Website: apple-inc
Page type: payment
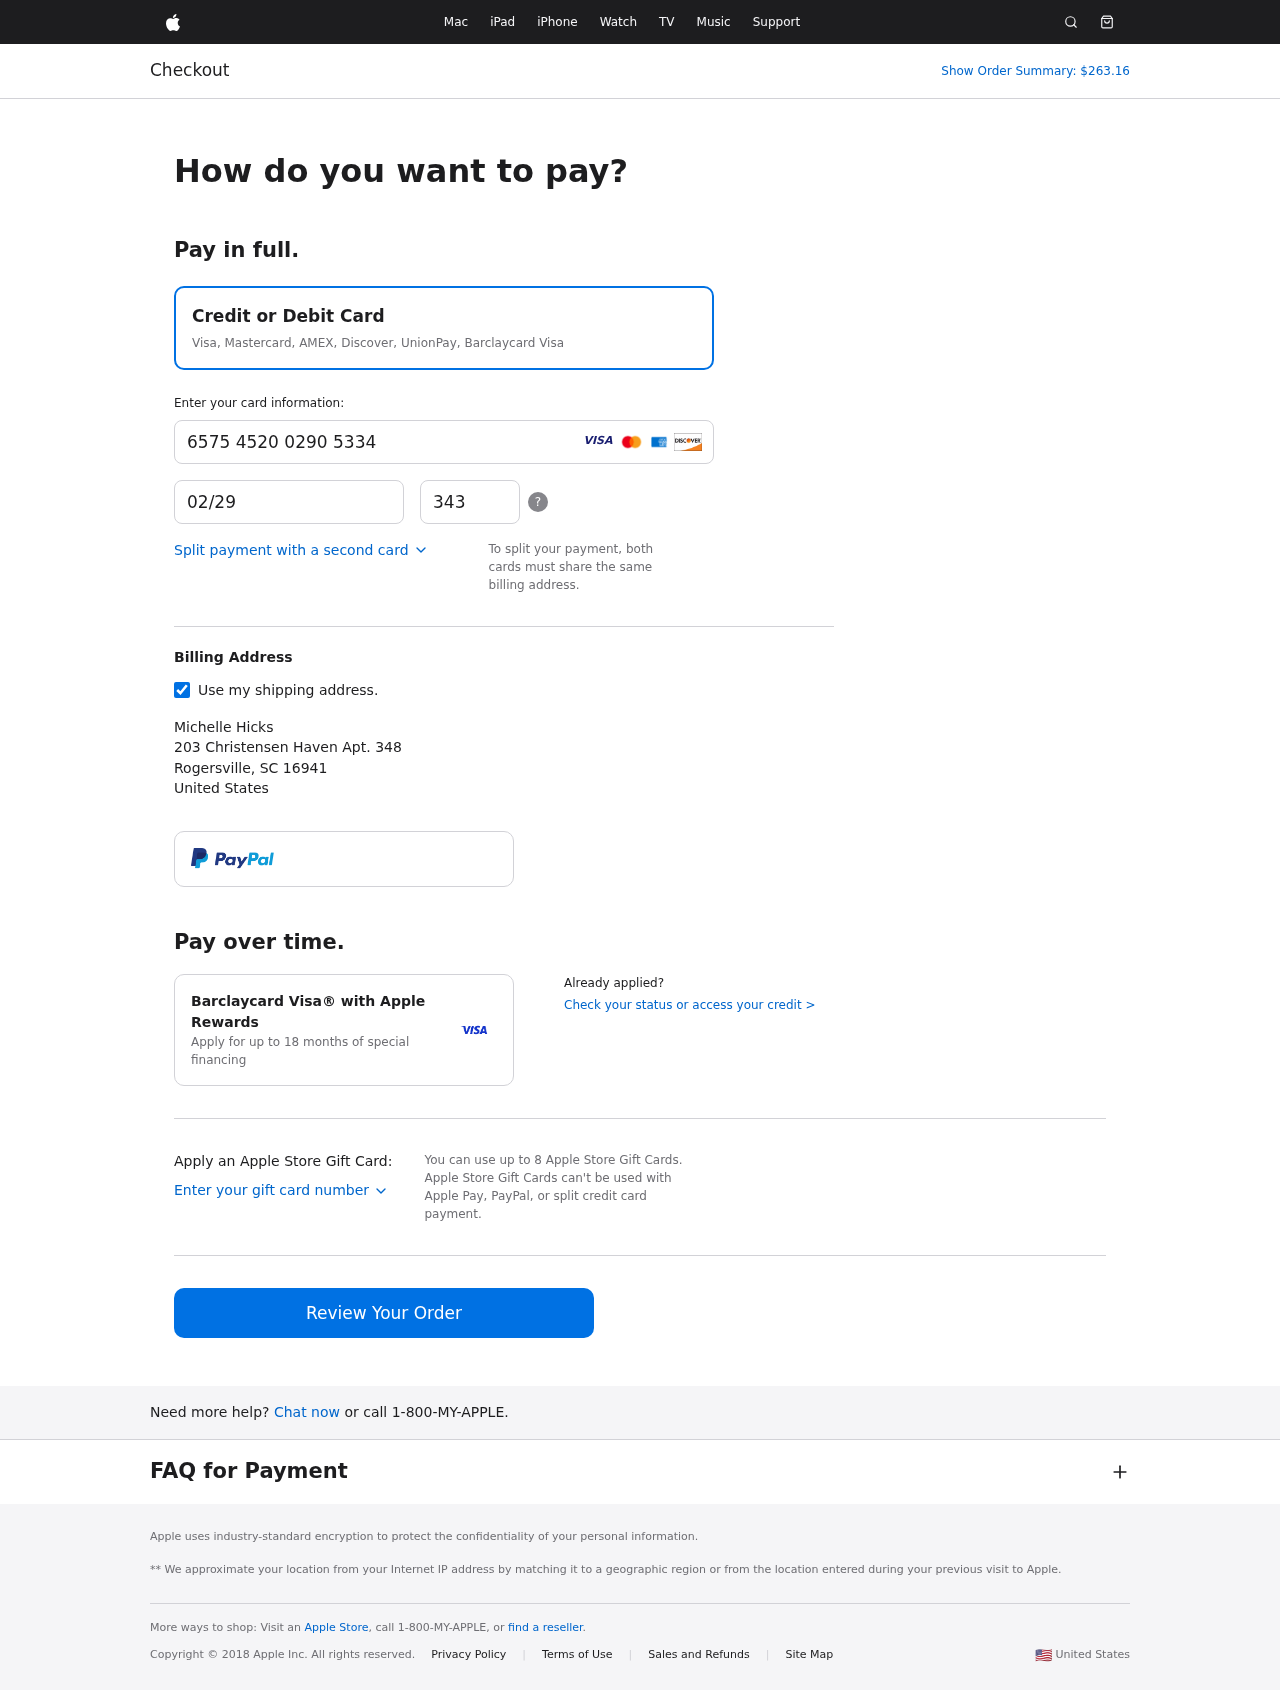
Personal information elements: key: PII_CARD_CVV
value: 343
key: PII_CARD_EXPIRY
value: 02/29
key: PII_CARD_NUMBER
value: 6575 4520 0290 5334
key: PII_CITY
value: Rogersville
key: PII_COUNTRY
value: United States
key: PII_FULLNAME
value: Michelle Hicks
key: PII_POSTCODE
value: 16941
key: PII_STATE_ABBR
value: SC
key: PII_STREET
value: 203 Christensen Haven Apt. 348
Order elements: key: ORDER_TOTAL
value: Show Order Summary: $263.16